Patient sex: F
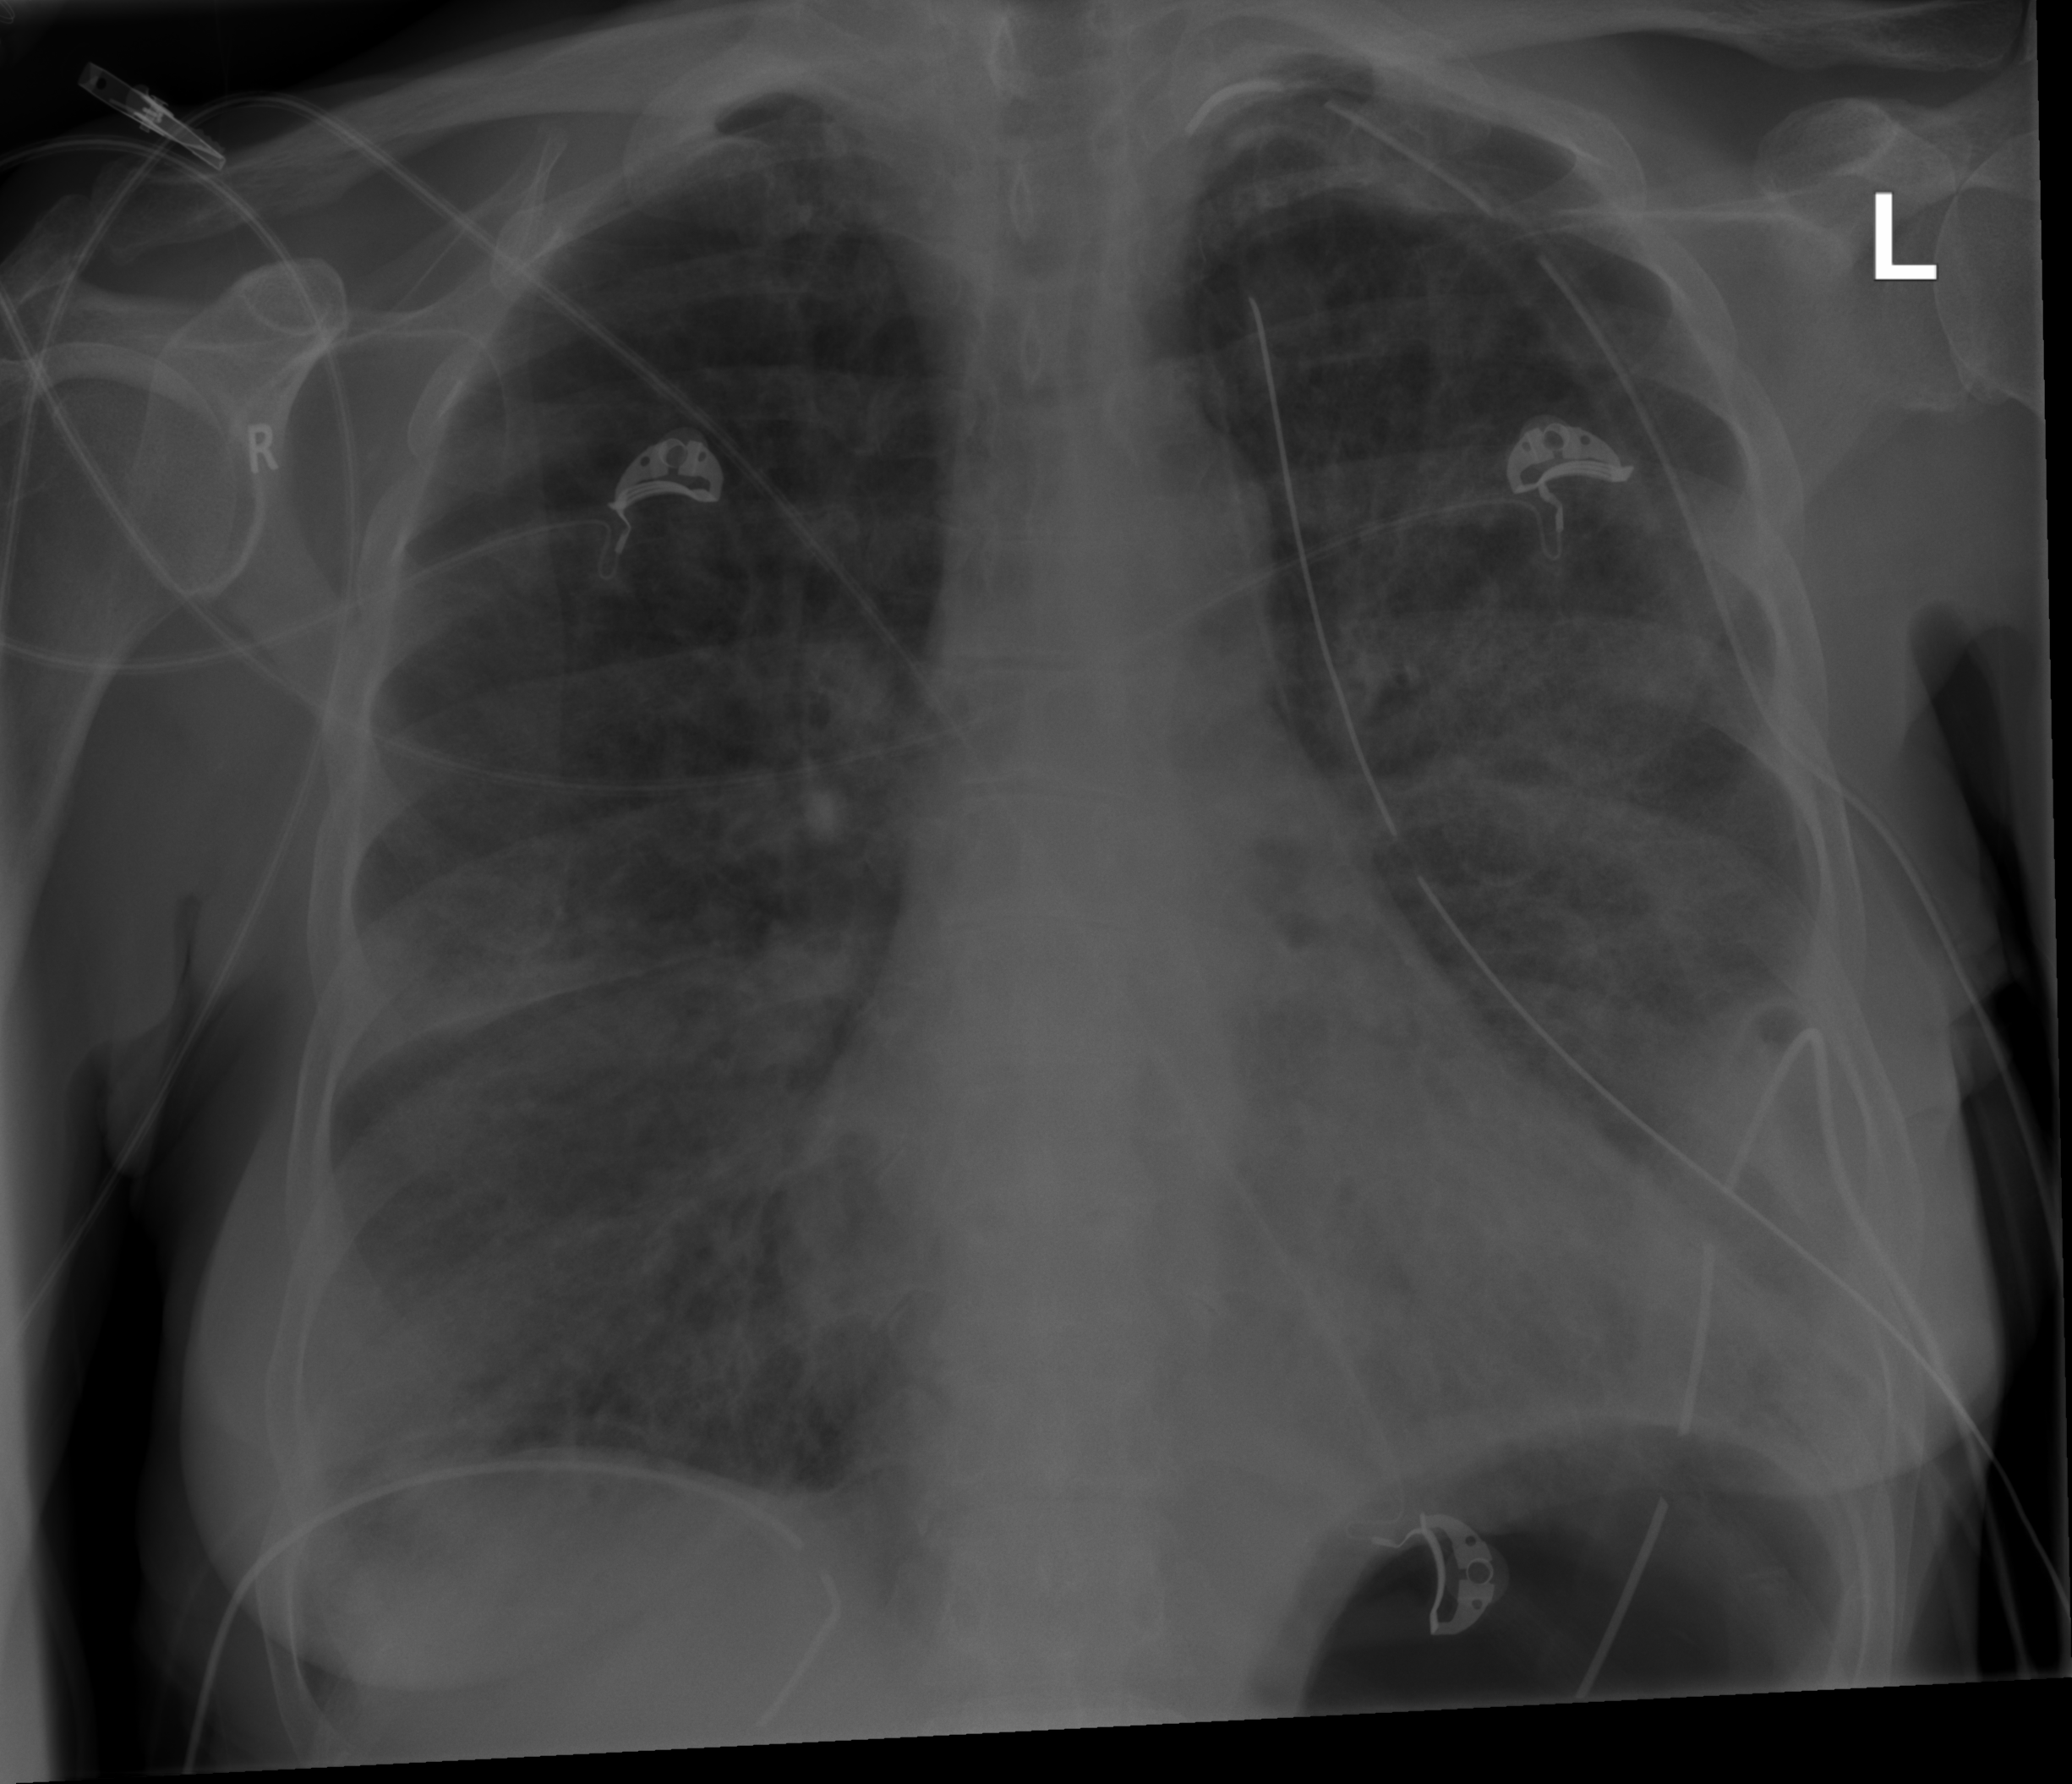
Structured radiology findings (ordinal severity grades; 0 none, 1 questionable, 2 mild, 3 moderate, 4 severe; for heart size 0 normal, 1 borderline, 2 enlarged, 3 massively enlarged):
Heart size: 0
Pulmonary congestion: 2
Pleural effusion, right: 0
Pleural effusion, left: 2
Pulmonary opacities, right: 2
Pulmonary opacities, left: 3
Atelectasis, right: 0
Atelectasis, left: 3